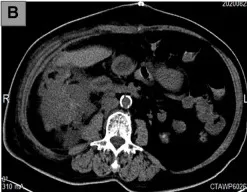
(B) Abdominal CT scan after 1 week of the operation indicates a complete resection of the giant RCC mass.
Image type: radiology (ct)